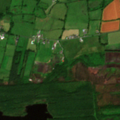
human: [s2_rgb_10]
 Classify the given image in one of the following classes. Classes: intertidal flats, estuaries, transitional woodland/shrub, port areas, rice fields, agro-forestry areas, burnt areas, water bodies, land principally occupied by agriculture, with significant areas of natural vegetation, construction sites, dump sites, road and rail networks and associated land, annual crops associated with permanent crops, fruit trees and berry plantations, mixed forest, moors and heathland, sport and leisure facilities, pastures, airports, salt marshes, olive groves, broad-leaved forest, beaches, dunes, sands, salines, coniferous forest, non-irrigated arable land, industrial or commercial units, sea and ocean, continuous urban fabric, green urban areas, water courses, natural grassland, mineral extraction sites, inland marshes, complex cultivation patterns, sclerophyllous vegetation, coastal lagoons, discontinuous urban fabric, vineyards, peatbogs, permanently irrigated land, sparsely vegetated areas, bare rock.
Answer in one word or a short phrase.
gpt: pastures, land principally occupied by agriculture, with significant areas of natural vegetation, mixed forest, peatbogs